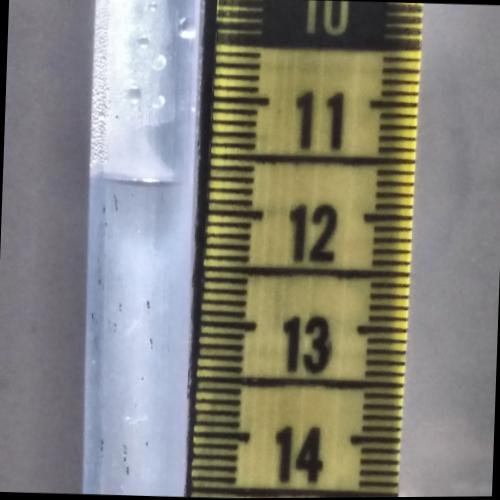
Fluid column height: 11.7 cm